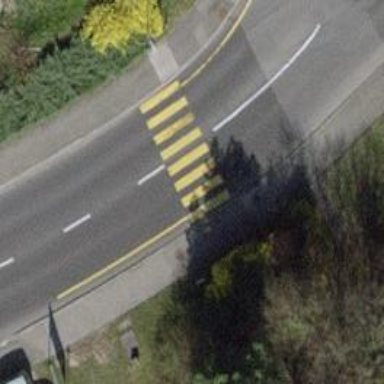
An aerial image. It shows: Marked road crossing.